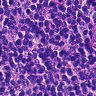
Metastatic tissue present: no